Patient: sex M, age 57
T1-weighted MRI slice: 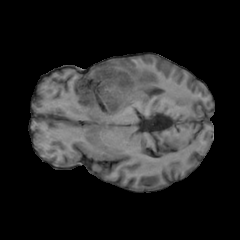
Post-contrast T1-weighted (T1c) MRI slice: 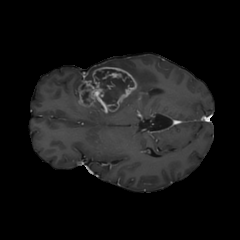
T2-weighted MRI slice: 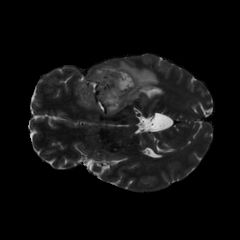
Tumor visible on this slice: yes
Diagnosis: Glioblastoma, IDH-wildtype
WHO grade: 4